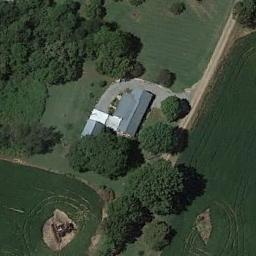
Label: residential